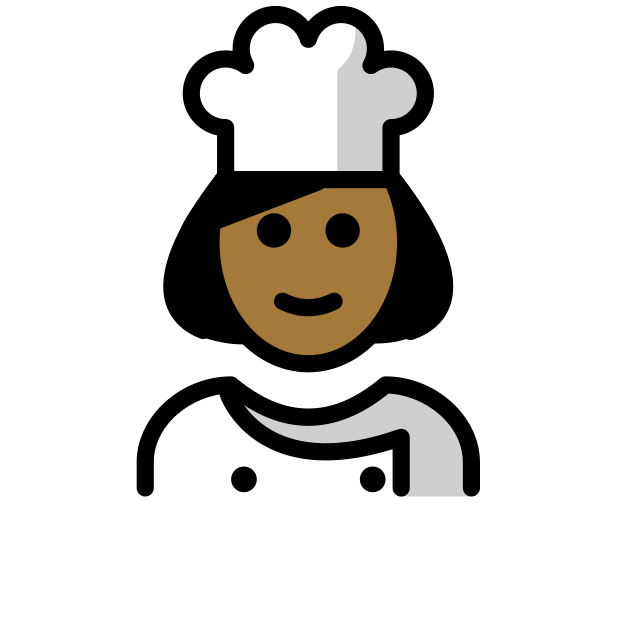
woman cook: medium-dark skin tone